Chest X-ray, AP view. Patient: 83 years old, sex F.
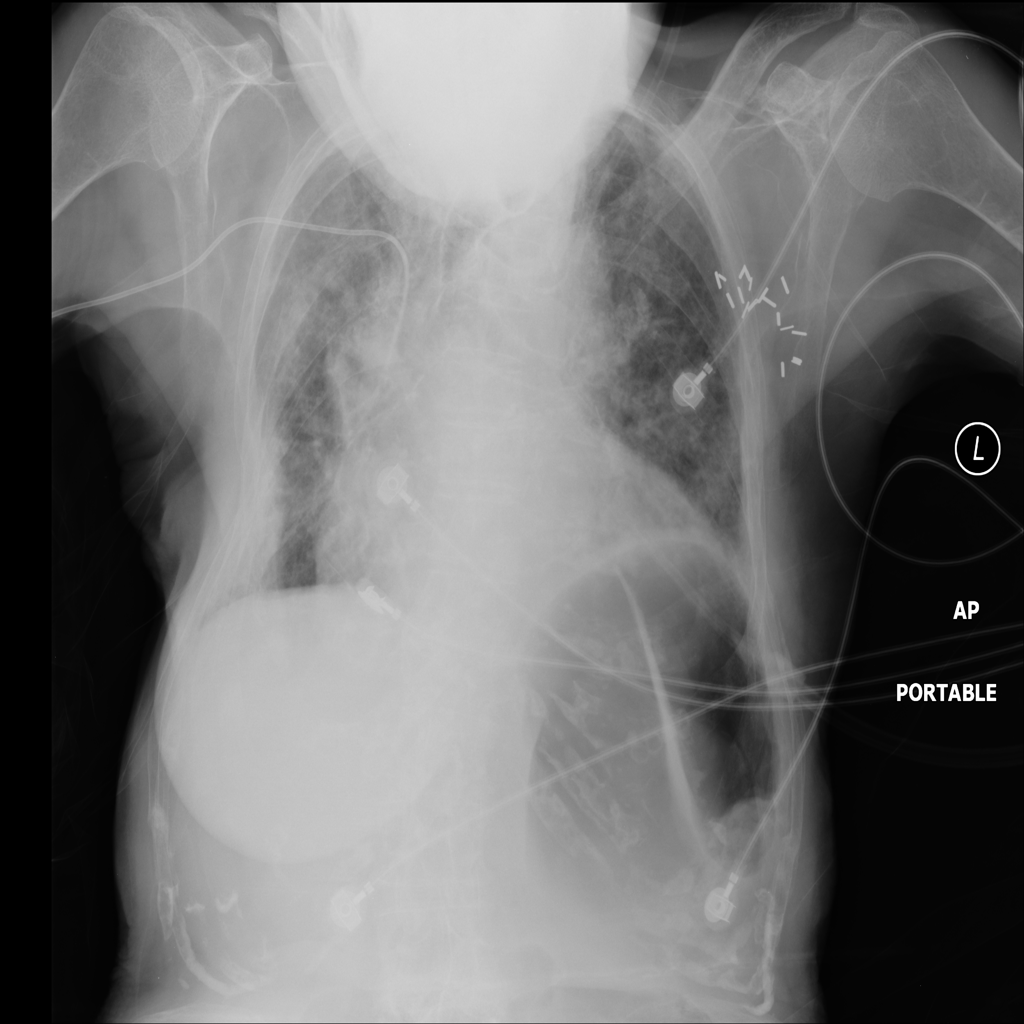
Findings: Edema